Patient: sex F, age 77
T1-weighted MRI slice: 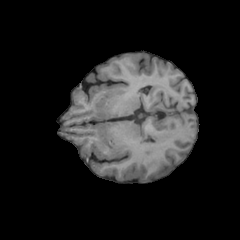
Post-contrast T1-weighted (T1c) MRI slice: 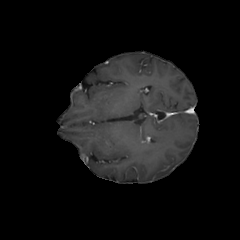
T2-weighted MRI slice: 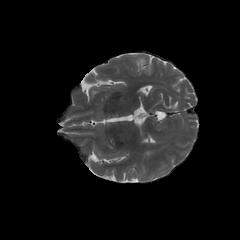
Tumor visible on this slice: yes
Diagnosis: Glioblastoma, IDH-wildtype
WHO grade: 4